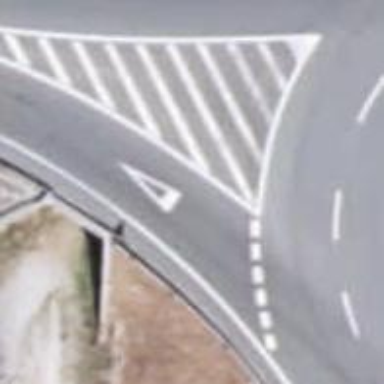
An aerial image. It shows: Secondary link road with asphalt surface.